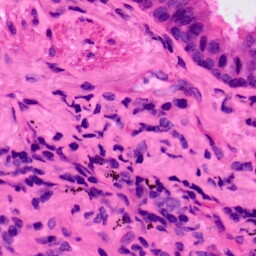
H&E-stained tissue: Lung